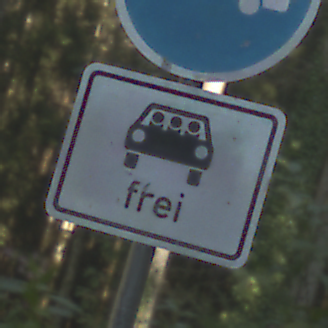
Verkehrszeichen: MehrfachbesetzePersonenkraftwagenFrei
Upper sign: Busssonderstreifen
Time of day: MorningAfternoon
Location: Outdoor (Nature)
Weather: Clear
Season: NotSpecified
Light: Natural